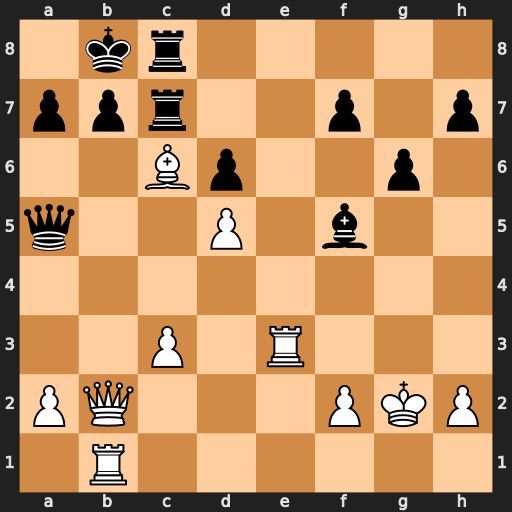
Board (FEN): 1kr5/ppr2p1p/2Bp2p1/q2P1b2/8/2P1R3/PQ3PKP/1R6
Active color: w
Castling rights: -
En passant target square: -
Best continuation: Qxb7+ Rxb7 Rxb7+